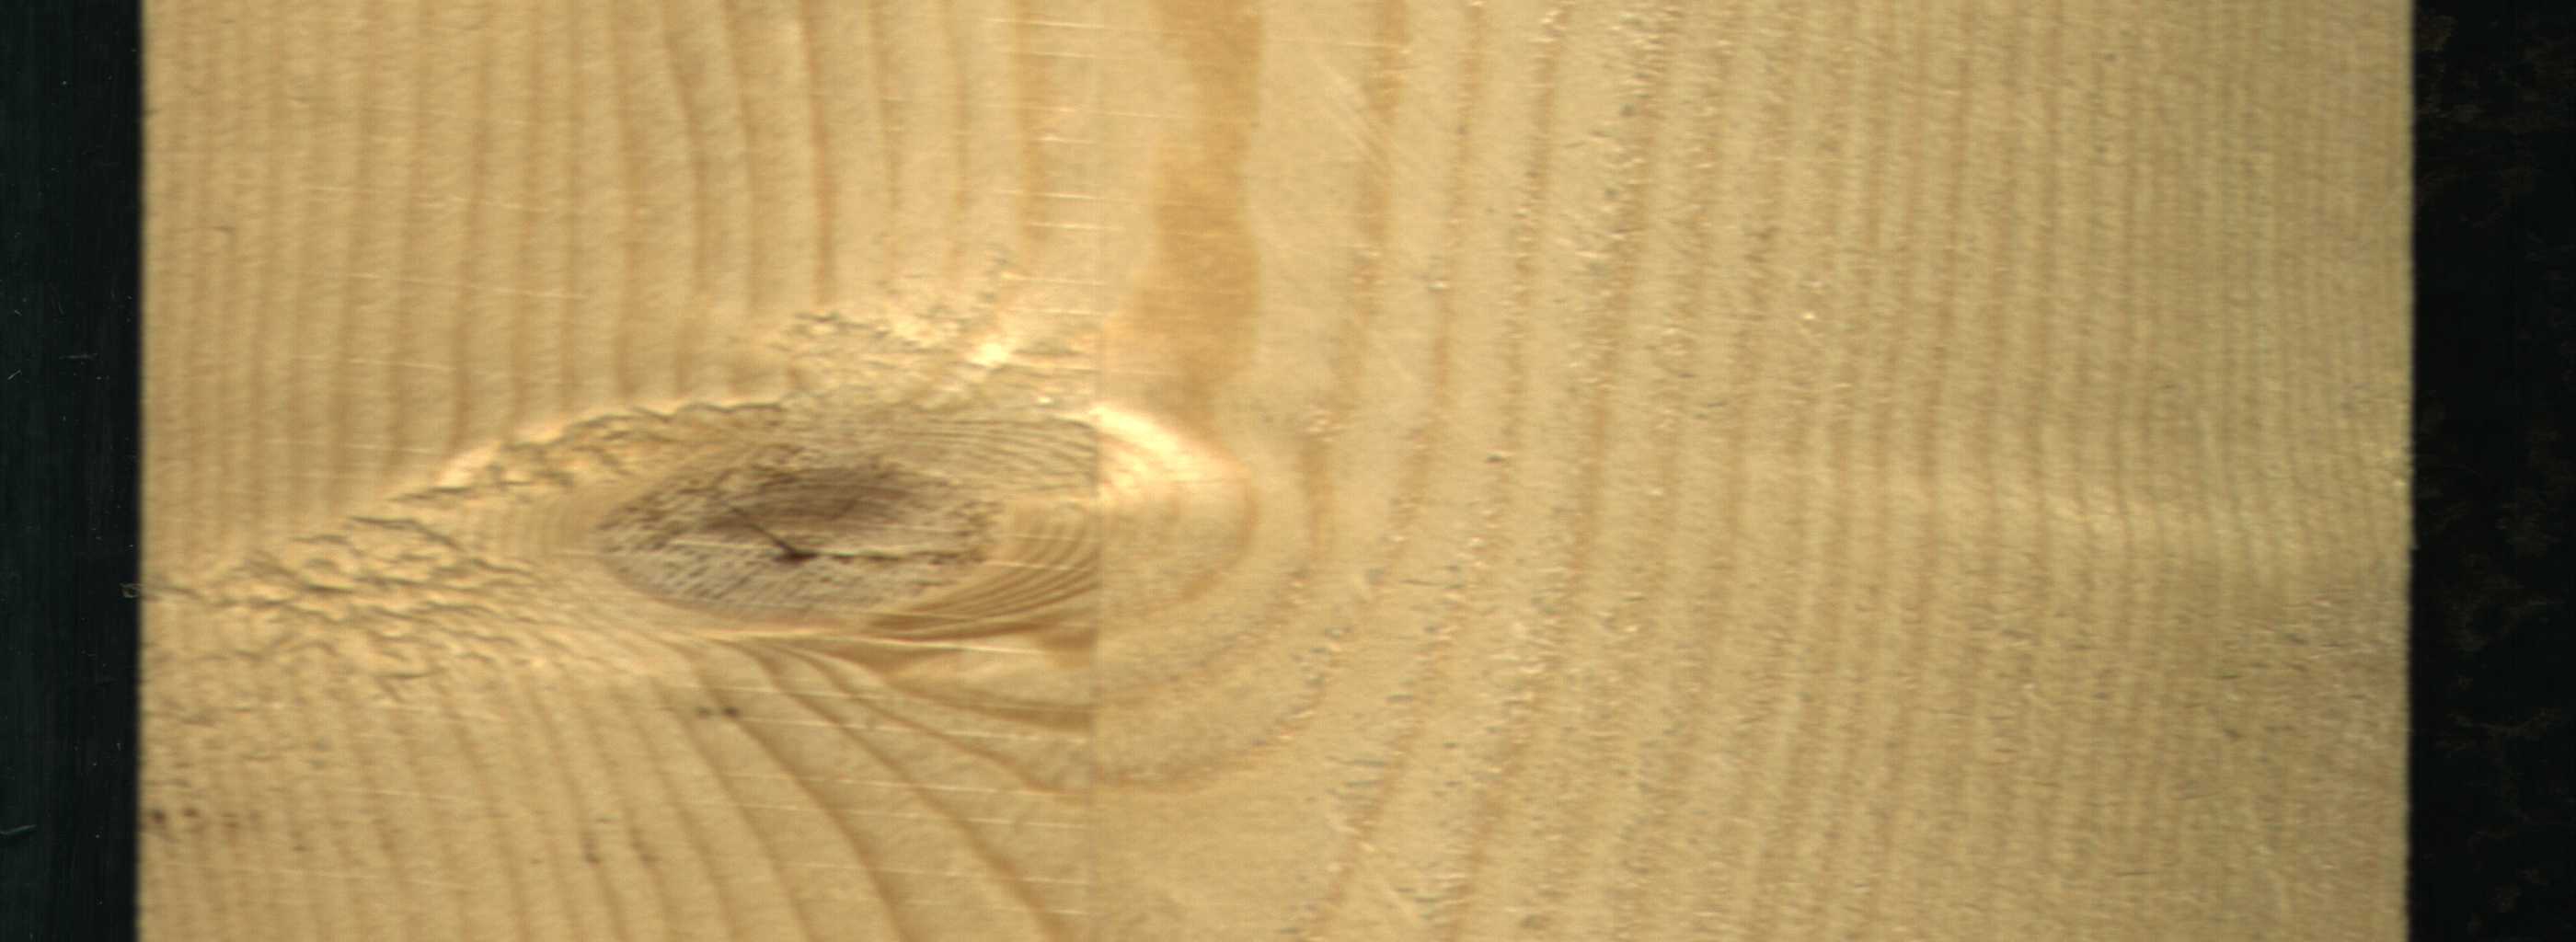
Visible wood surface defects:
Live_Knot